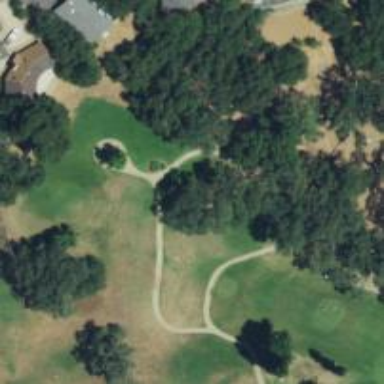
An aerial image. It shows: Service road designated as golf cart path.